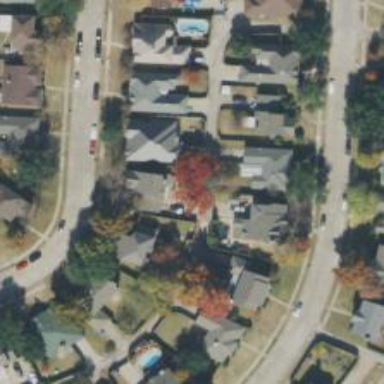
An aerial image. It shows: Alley classified as service road.